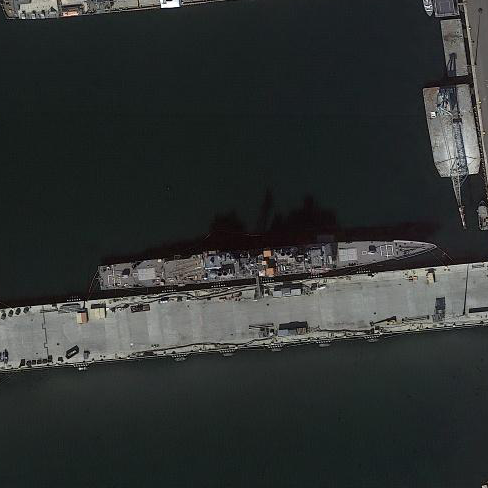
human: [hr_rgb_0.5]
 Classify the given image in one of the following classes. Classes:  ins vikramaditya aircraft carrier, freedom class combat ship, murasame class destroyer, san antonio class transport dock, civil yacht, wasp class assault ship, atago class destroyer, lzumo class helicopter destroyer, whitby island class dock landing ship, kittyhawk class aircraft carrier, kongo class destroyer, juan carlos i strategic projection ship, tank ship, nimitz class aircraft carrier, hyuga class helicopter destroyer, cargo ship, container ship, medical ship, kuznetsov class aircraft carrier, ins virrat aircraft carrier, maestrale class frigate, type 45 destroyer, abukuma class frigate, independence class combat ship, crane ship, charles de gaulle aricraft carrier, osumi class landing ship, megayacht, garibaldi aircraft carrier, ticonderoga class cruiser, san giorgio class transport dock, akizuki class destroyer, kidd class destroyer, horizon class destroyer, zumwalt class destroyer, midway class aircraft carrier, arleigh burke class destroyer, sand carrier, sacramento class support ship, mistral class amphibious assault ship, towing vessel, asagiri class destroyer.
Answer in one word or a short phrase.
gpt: Ticonderoga class cruiser